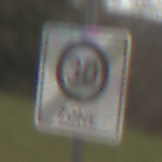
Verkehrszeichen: EndeZone30
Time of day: Midday
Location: Outdoor (Nature)
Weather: Overcast
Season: NotSpecified
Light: Natural